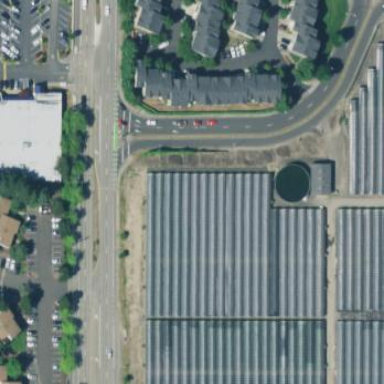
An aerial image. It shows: Greenhouse.